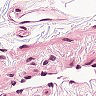
Metastatic tissue present: no